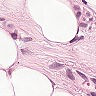
Metastatic tissue present: yes